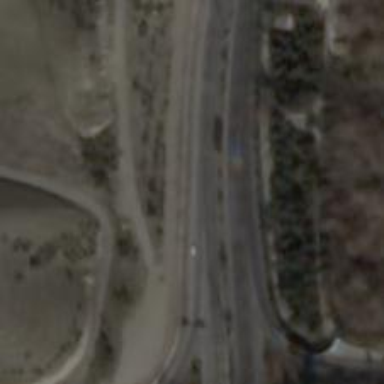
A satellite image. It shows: Motorway junction.